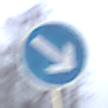
Verkehrszeichen: VorgeschriebeneVorbeifahrtRechts
Umgebung: Outdoor, Suburban
Tageszeit: MorningAfternoon
Wetter: Overcast
Licht: Natural
Jahreszeit: NotSpecified
Kontrast: LowContrast